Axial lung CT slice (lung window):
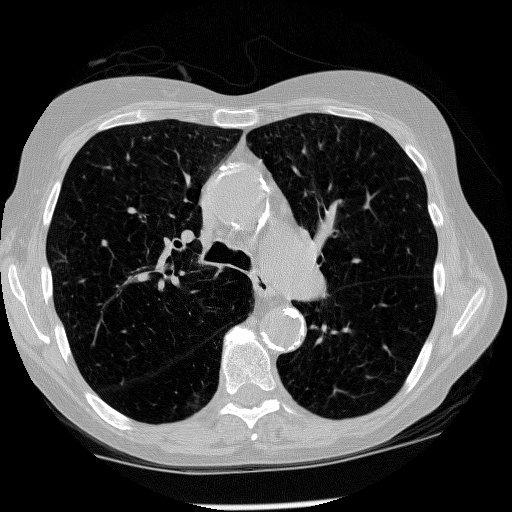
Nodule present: no